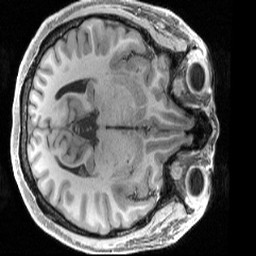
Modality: T1w
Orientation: axial
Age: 21
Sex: female
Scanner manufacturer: siemens
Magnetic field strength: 3 T
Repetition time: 2.4 s
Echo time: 0.00231 s